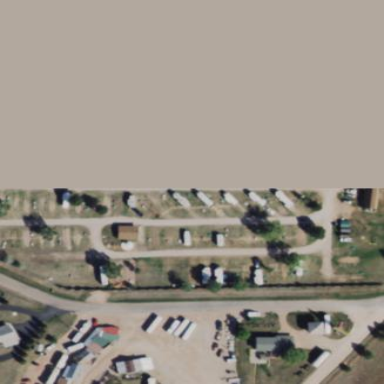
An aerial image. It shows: Caravan site for tourism.